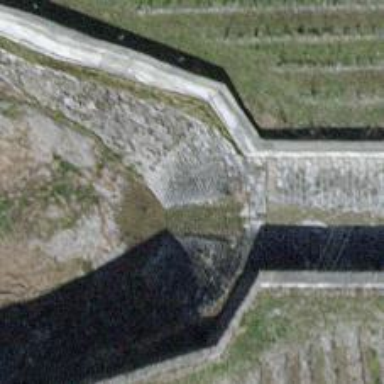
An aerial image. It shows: Drain that serves as waterway.